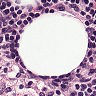
Metastatic tissue present: no